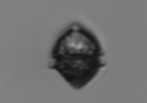
Label: Kryptoperidinium_triquetrum